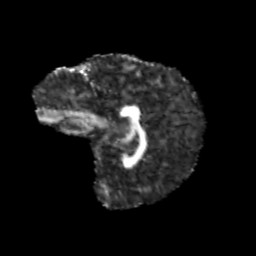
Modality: FA
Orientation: sagittal
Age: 11
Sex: male
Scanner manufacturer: siemens
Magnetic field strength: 3 T
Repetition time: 3.8 s
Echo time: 0.07 s